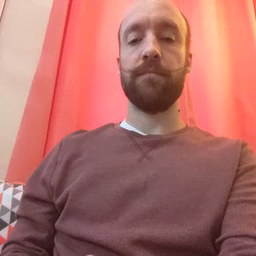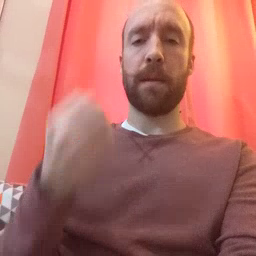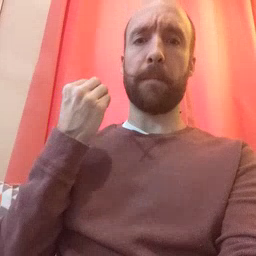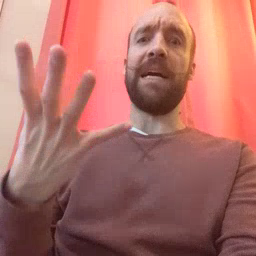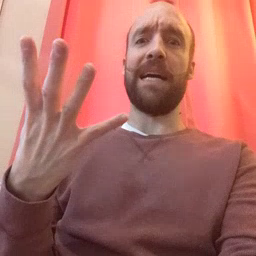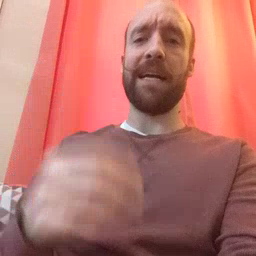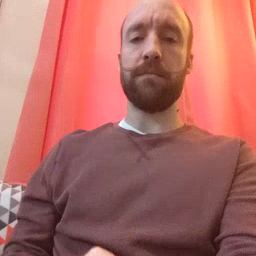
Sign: many